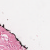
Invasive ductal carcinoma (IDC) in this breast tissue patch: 0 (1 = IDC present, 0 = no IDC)